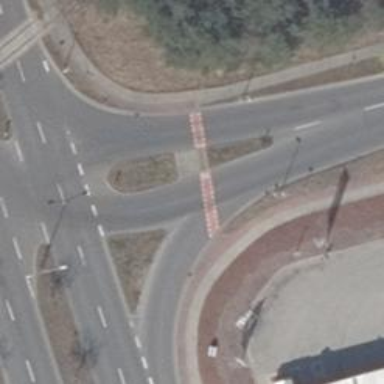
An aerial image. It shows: Uncontrolled crossing with central island on the road.